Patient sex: M
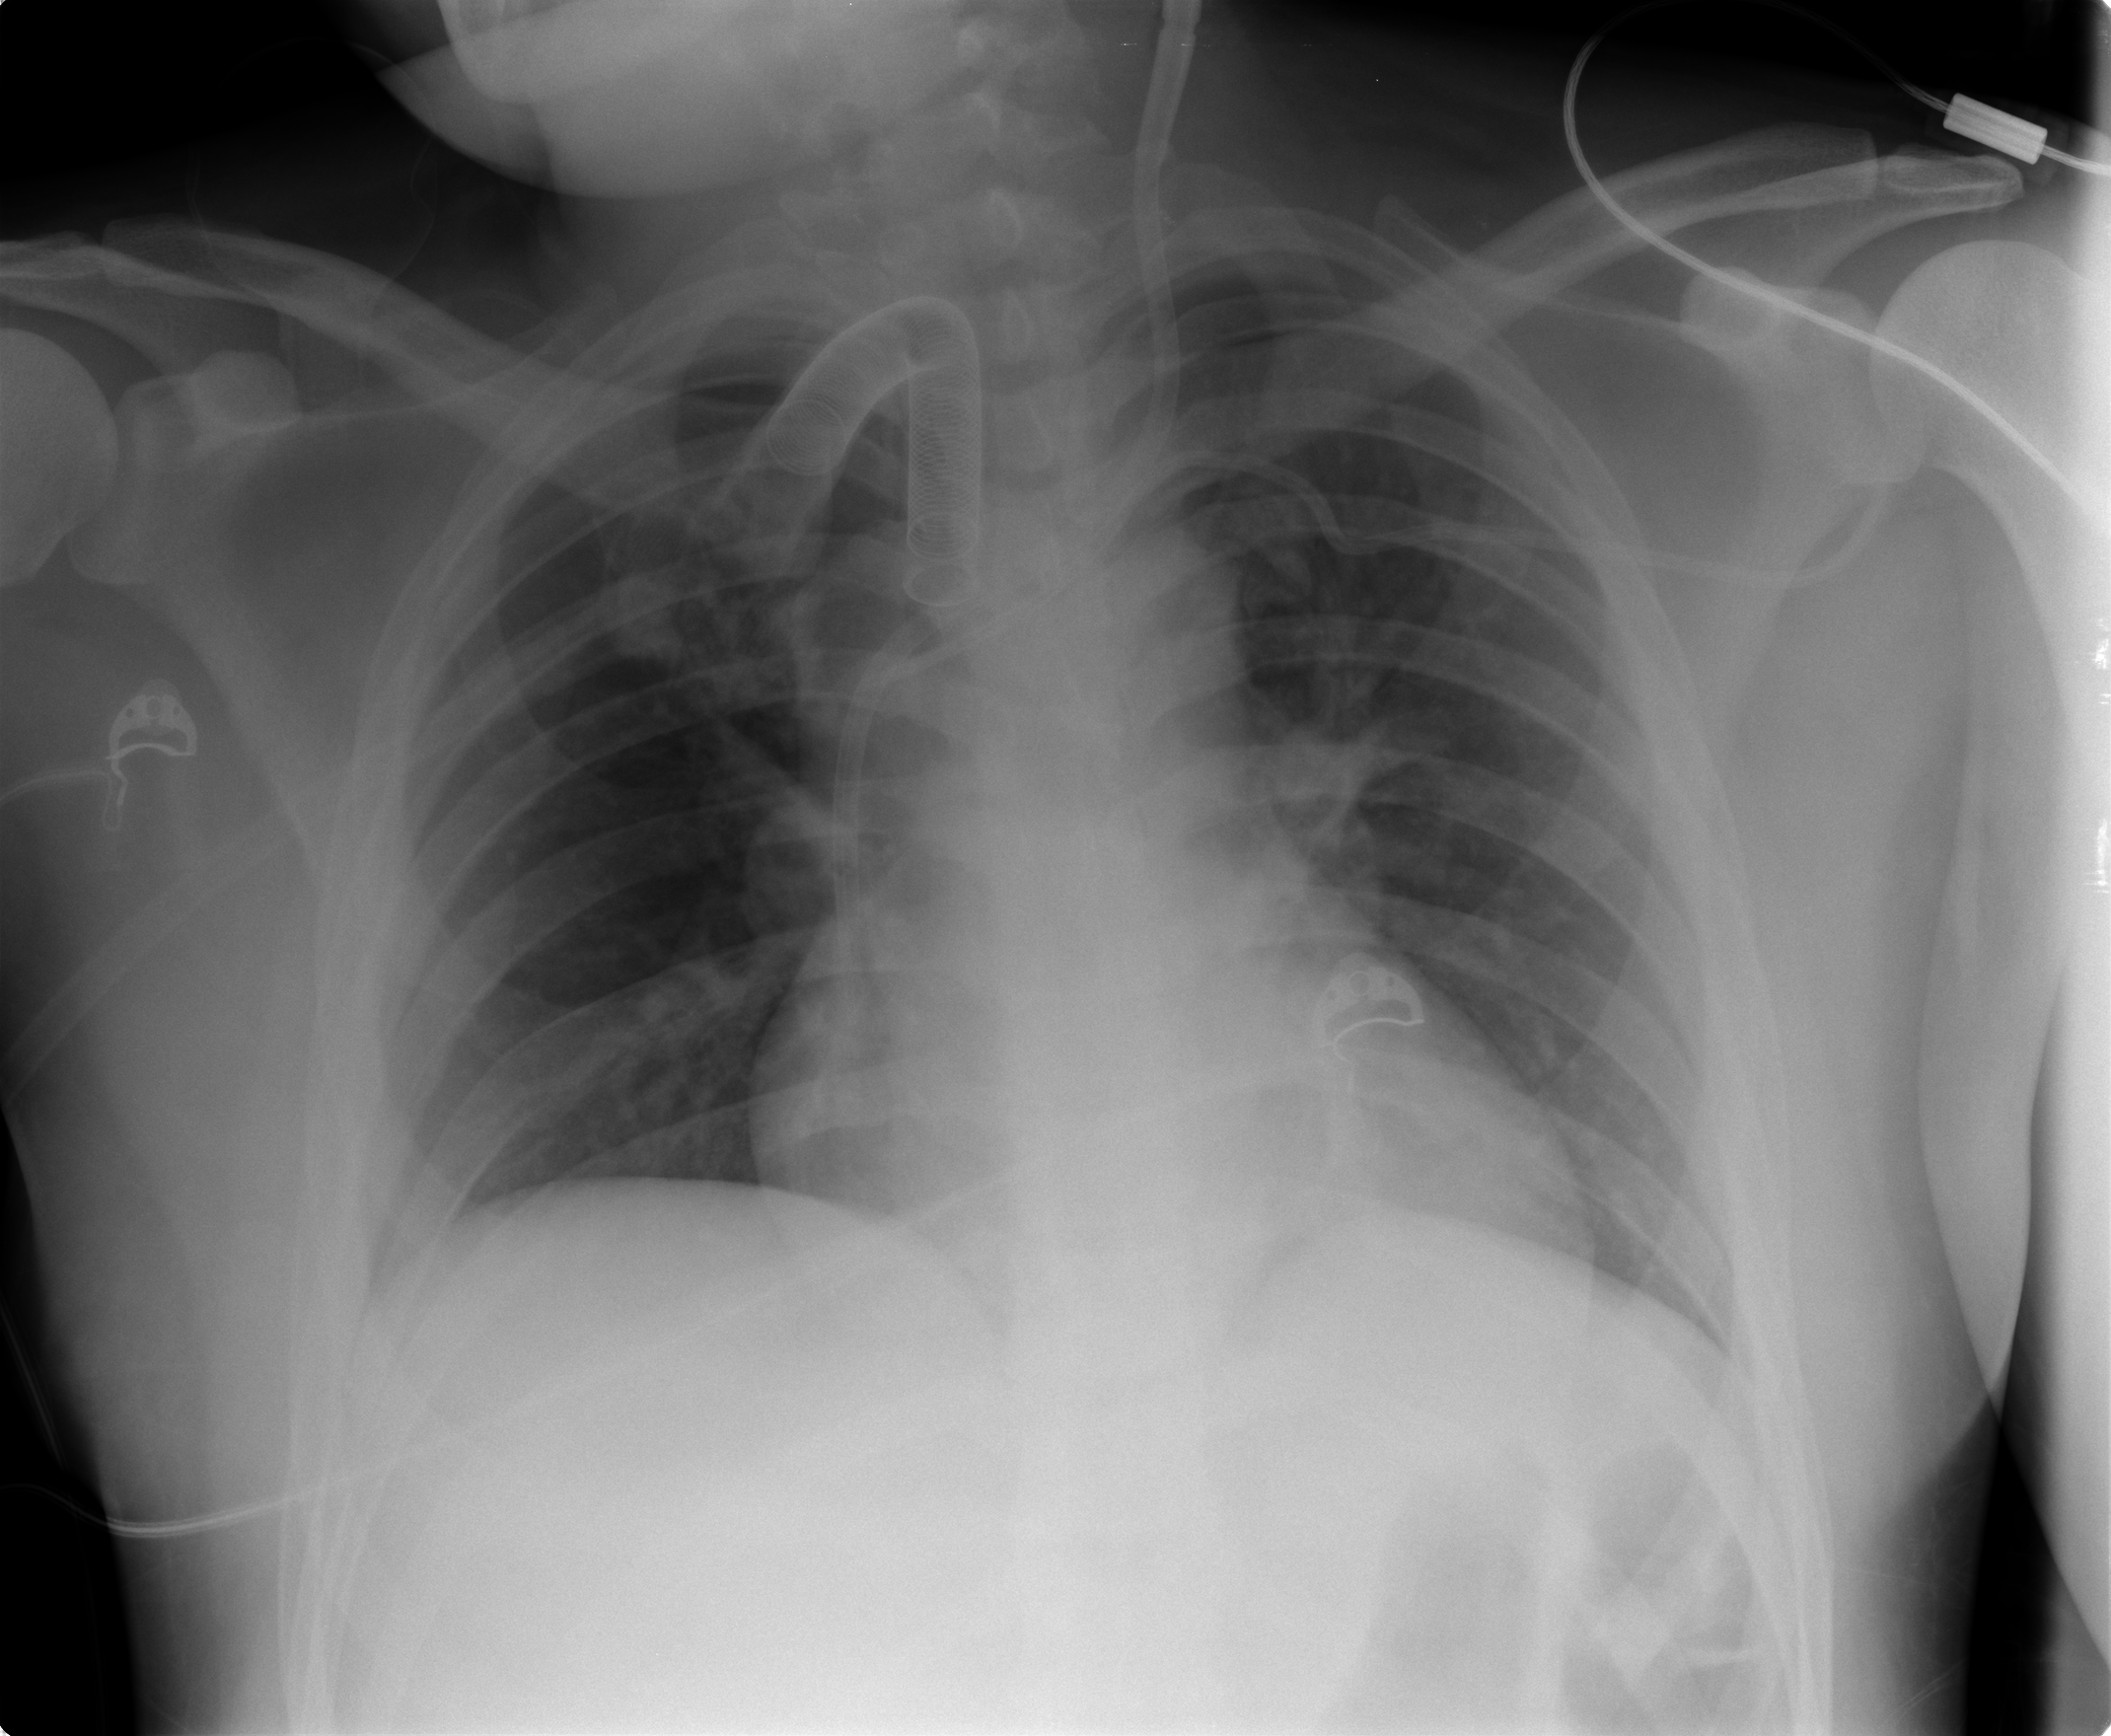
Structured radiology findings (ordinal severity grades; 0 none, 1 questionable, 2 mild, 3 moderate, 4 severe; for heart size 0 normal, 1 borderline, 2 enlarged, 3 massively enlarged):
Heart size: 1
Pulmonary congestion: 2
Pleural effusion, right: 1
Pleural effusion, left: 1
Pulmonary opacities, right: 0
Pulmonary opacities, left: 0
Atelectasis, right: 1
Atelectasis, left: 1